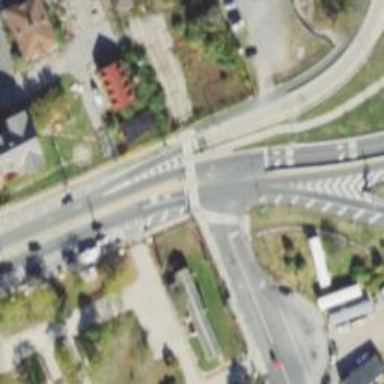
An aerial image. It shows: Traffic island located on footway.